Question: I am trying to design an event driven system where the elements of the system communicate by generating events that are responded to by other components of the system. It is intended that the components be independent of each other - or as largely independent as I can make them. The system will initially be implemented on Windows 7, and is being written in Delphi. The generated events will be generated by the Delphi code. I understand how to implement a system of the type described on a single machine.
I wish to design the system so that it can readily be deployed on different machine architectures in particular with different components running on a distributed architecture, which may well be different to Windows 7. There is no requirement for the system ever to communicate with any systems external to itself.
I have tried investigating the architecture I need to consider and have looked at the questions mentioned below. These seem to point towards utilising named pipes as a mechanism for inter-hardware communications. As a result of these investigations I have sketched out the following to describe my system - the first part of the diagram is the system as I am developing it; the second part what I have deduced I would need for possible future implementations.

This leads to the following points:
1. Can you pass events via named pipes?
2. Is this an appropriate and sensible structure to tackle this problem?
3. Are there better alternatives?
4. What have I forgotten (at this level of granularity)?
<URL>
<URL>
I had not given the points arising from "@I give crap answers" response sufficient consideration. My initial responses to his points are:
1. Synchronous v Asynchronous - mostly asynchronous
2. Events will always be in a FIFO queue.
3. Connection loss - is not terribly important - I can afford to deal with this non-rigourously.
4. Unbounded queues are a perfectly good way of dealing with events passed (if they can be) - there is no expectation of large volume of event generation.
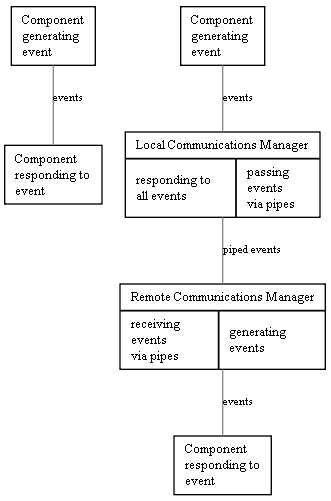
Answer: For maximum deployment flexibility (operating-system independent), I recommend to take a look at popular open source message brokers which run on the Java platform. Using standard protocols. they integrate well with Delphi and other programming languages, can be used with web applications, and have a large installed user base and active community.
They are quite easy to install and configure in a few minutes, and free / commercial clients for Delphi are available.
Some examples are:
- <URL>
I also recommend the book "Enterprise Integration Patterns" by Martin Fowler as an overview and introduction, with many simple recipes to handle specific problems.
---
Note that I am a developer of commercial Delphi clients for enterprise messaging systems, such as <URL>, RabbitMQ, Amazon Simple Queue Service and the three brokers mentioned above.